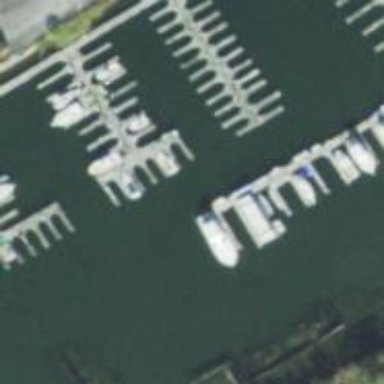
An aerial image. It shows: Man-made pier.